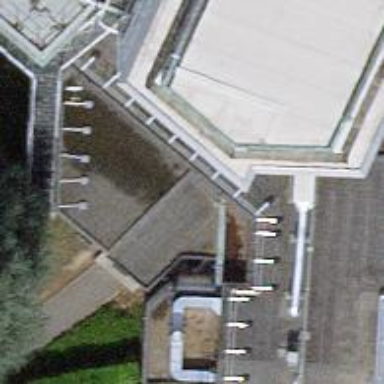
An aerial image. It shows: Toilets.